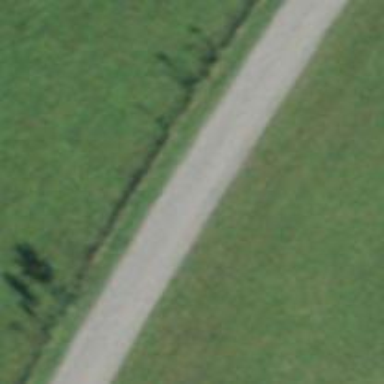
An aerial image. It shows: Unclassified road with asphalt surface.